Current action and preconditions to check: path_clear

Your task: For each precondition in the list above, predict whether it will hold at this action.

Consider the current scene as observed from the mobile robot's camera, and analyze the predicted future states of all dynamic agents (e.g., people, animals, vehicles, or any moving entities) within the NEXT SECOND.

IMPORTANT: Only answer "very likely" if you are absolutely certain—based on strong, clear evidence—that a dynamic agent will violate the precondition in the predicted future state. Do NOT answer "very likely" for unlikely, ambiguous, or low-probability risks.

Ask yourself for each precondition: Is there a high probability, with clear and convincing evidence, that the predicted future states of any dynamic agent will interfere with the predicted future state of the currently executing action within the NEXT SECOND, causing that precondition to fail?

Assess the risk level based on these predictions. Use "likely" or "very likely" if motions create a clear risk of interference.

Use "neutral" or "improbable" if agents are nearby but their predicted paths are clearly diverging or non-conflicting.

Failure Risk Categories: "very improbable", "improbable", "neutral", "likely", "very likely"

Answer Format: Output ONLY the probability_of_failure value from these categories: "very improbable", "improbable", "neutral", "likely", "very likely"

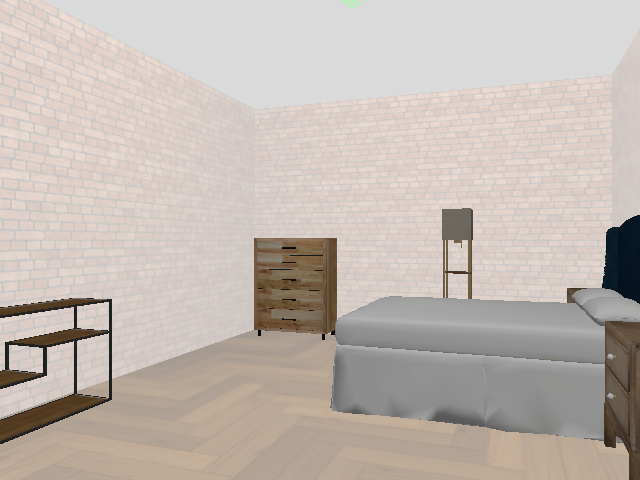

Answer: very improbable